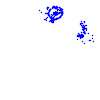
Particle: proton